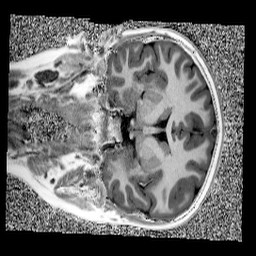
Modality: UNIT1
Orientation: coronal
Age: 9
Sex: male
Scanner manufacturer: siemens
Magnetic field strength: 3 T
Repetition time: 4 s
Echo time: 0.00303 s